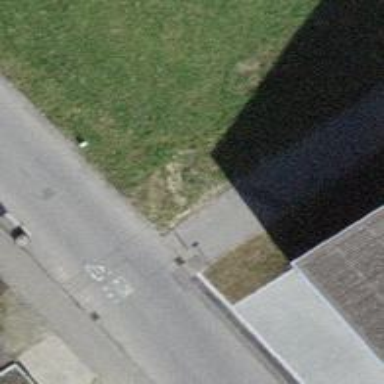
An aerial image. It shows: Bollard barrier.